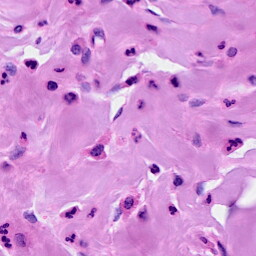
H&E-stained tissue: Breast